Field crop: maize
Growth stage: 2
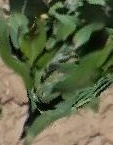
Species: maize